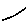
Label: line